【题型】解答题　【知识点】解析几何　【难度】medium
\textbf{27. 已知点 $P(1,1)$ 在双曲线 $C: \frac{x^2}{a^2} - \frac{y^2}{b^2} = 1$ 的一条渐近线上，$F_1,F_2$ 为双曲线的左、右焦点，且 $\overrightarrow{F_1P} \cdot \overrightarrow{F_2P} = 0$。}

(1) 求双曲线 $C$ 的方程；

(2) 过点 $P$ 的直线 $l$ 与双曲线 $C$ 恰有一个公共点，求直线 $l$ 的方程；

(3) 过点 $P$ 的直线 $l$ 与双曲线左右两支分别交于点 $A$、$B$，求证：$|AB|_{\min} < 2.7$。
【解答】
\noindent \textbf{【详解】}
(1) 设双曲线 $\Gamma: \frac{x^2}{a^2} - \frac{y^2}{b^2} = 1$ 的渐近线为 $y = \pm \frac{b}{a}x$，$F_1(-c,0)$，$F_2(c,0)$。
因为点 $P(1,1)$ 在双曲线的一条渐近线上，所以 $a = b$，$\overrightarrow{F_1P} = (1 + c,1)$，$\overrightarrow{F_2P} = (1 - c,1)$。
又 $\overrightarrow{F_1P} \cdot \overrightarrow{F_2P} = (1 + c,1) \cdot (1 - c,1) = 0$，故 $1 - c^2 + 1 = 0$，$c = \sqrt{2}$。
又 $a^2 + b^2 = c^2$，解得 $a = b = 1$，故双曲线 $\Gamma$ 的方程为 $x^2 - y^2 = 1$。

---

(2)

如图，当直线斜率不存在时，$x = 1$，满足题意；
当斜率存在时，由双曲线的性质结合香图可得，
当直线过点 $P$ 且平行于双曲线的渐近线 $y = -x$ 时，直线与双曲线也只有一个公共点，
此时，$k = -\frac{b}{a} = -1$，
此时直线方程为：$y - 1 = -(x - 1)$，即 $x + y - 2 = 0$。
综上：直线的方程为 $x = 1$ 或 $x + y - 2 = 0$。

---

(3) 由题，直线斜率存在，
设直线方程为 $y - 1 = k(x - 1)$，即 $y = kx - k + 1$，$A(x_1,y_1)$，$B(x_2,y_2)$。
联立
\[
\begin{cases}
x^2 - y^2 = 1 \\
y = kx - k + 1
\end{cases}
\]
整理得：$(1 - k^2)x^2 + 2k(k - 1)x - k^2 + 2k - 2 = 0$，
则
\[
\begin{cases}
1 - k^2 \neq 0 \\
\Delta > 0 \\
x_1 + x_2 = \frac{2k(1 - k)}{k^2 - 1} = \frac{2k}{k + 1} \\
x_1 \cdot x_2 = \frac{k^2 - 2k + 2}{k^2 - 1} < 0
\end{cases}
\implies -1 < k < 1
\]

由弦长公式：$|AB| = \sqrt{1 + k^2}|x_1 - x_2| = \sqrt{1 + k^2} \cdot \sqrt{(x_1 + x_2)^2 - 4x_1x_2}$
\[
= \sqrt{1 + k^2} \cdot \sqrt{\left[\frac{2k(k - 1)}{k^2 - 1}\right]^2 - 4\frac{k^2 - 2k + 2}{k^2 - 1}}
= \sqrt{1 + k^2} \cdot \sqrt{\frac{8(1 - k)}{(k^2 - 1)^2}} = 2\sqrt{2} \sqrt{\frac{k^2 + 1}{(k + 1)^2(1 - k)}}
\]

令 $h(k) = \frac{k^2 + 1}{(k + 1)^2(1 - k)} \ (-1 < k < 1)$，则 $|AB| = 2\sqrt{2}h(k)$，
则
\[
h'(k) = \frac{k(k + 1)(k^2 - k^2 + 5k - 1)}{[(k + 1)^2(1 - k)]^2}, k \in (-1,1), \quad \text{则} \quad \frac{(k + 1)}{[(k + 1)^2(1 - k)]^2} > 0
\]

令 $m(k) = k^2 - k^2 + 5k - 1 = 5k - 1$，$m(k)$ 与 $h'(k)$ 同负正。$m'(k) = 3k^2 - 2k + 5,k \in (-1,1)$，此时 $\Delta < 0$，则 $m'(k) > 0$，即 $m(k)$ 单调递增，
则 $-8 = m(-1) < m(k) < m(1) = 4$，且 $m\left(\frac{1}{5}\right) = -\frac{4}{125} < 0$，$m\left(\frac{1}{4}\right) = \frac{13}{64} > 0$
则 $\exists k_0 \in \left(\frac{1}{5},\frac{1}{4}\right)$，使得 $m(k_0) = 0$
则当 $k \in \left(\frac{1}{5},k_0\right),m(k) < 0$，即 $h'(k) < 0$，则 $h(k)$ 单调递减。
当 $k \in (k_0,\frac{1}{4}),m(k) > 0$，即 $h'(k) > 0$，则 $h(k)$ 单调递增。
则 $h(k)$ 在 $k_0$ 处取得最小值 $h(k_0)$，且 $h(k_0) < h\left(\frac{1}{5}\right) = \frac{65}{72}$，
故 $|AB| = 2\sqrt{2}h(k) < 2\sqrt{2 \cdot \frac{65}{72}} = \sqrt{\frac{65}{9}} < \frac{\sqrt{65 \cdot 9}}{3} = \frac{8.1}{3} = 2.7$
即 $|AB|_{\min} = 2\sqrt{2}h(k_0) < \frac{\sqrt{65}}{3} < 2.7$，原命题得证。
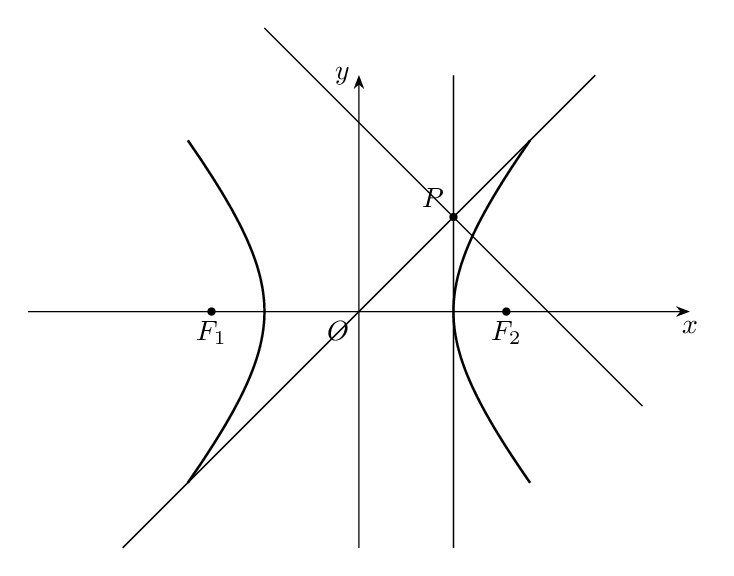